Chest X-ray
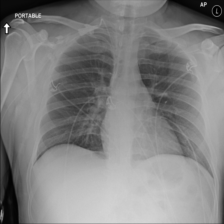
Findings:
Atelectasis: negative
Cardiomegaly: negative
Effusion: negative
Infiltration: positive
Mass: negative
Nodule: negative
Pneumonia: negative
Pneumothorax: negative
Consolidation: negative
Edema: negative
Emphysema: negative
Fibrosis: negative
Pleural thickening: negative
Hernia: negative